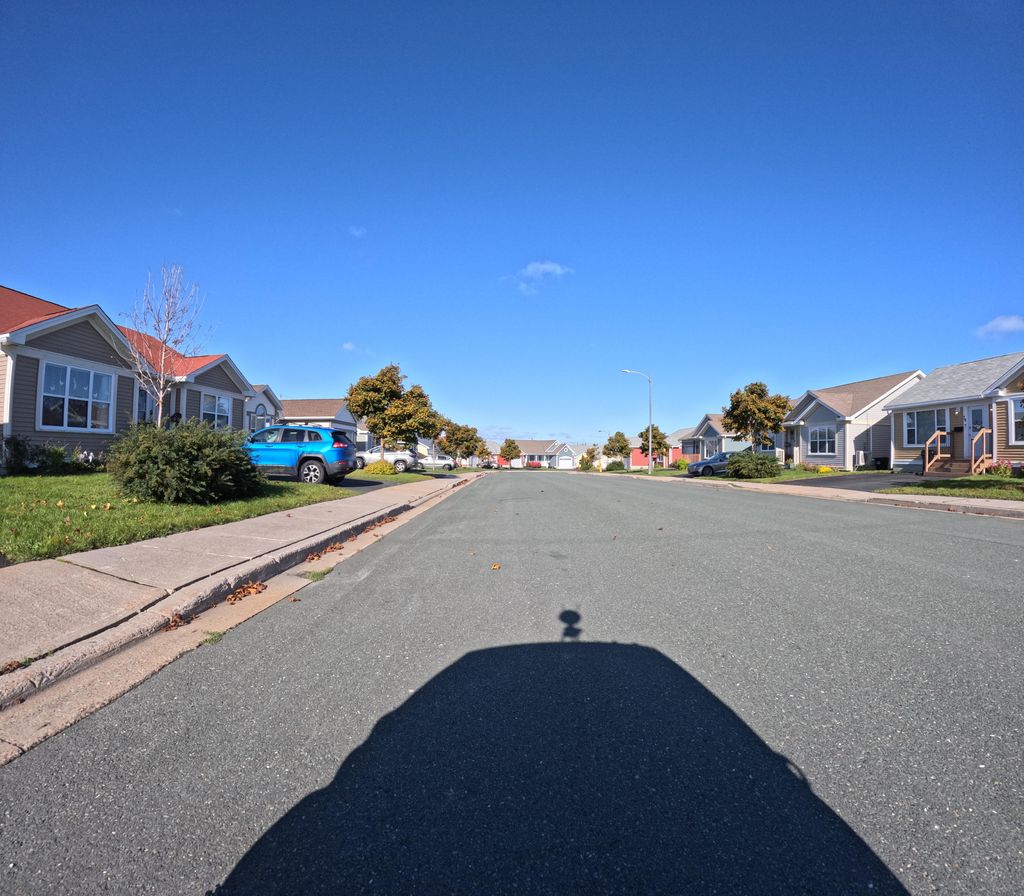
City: st_johns